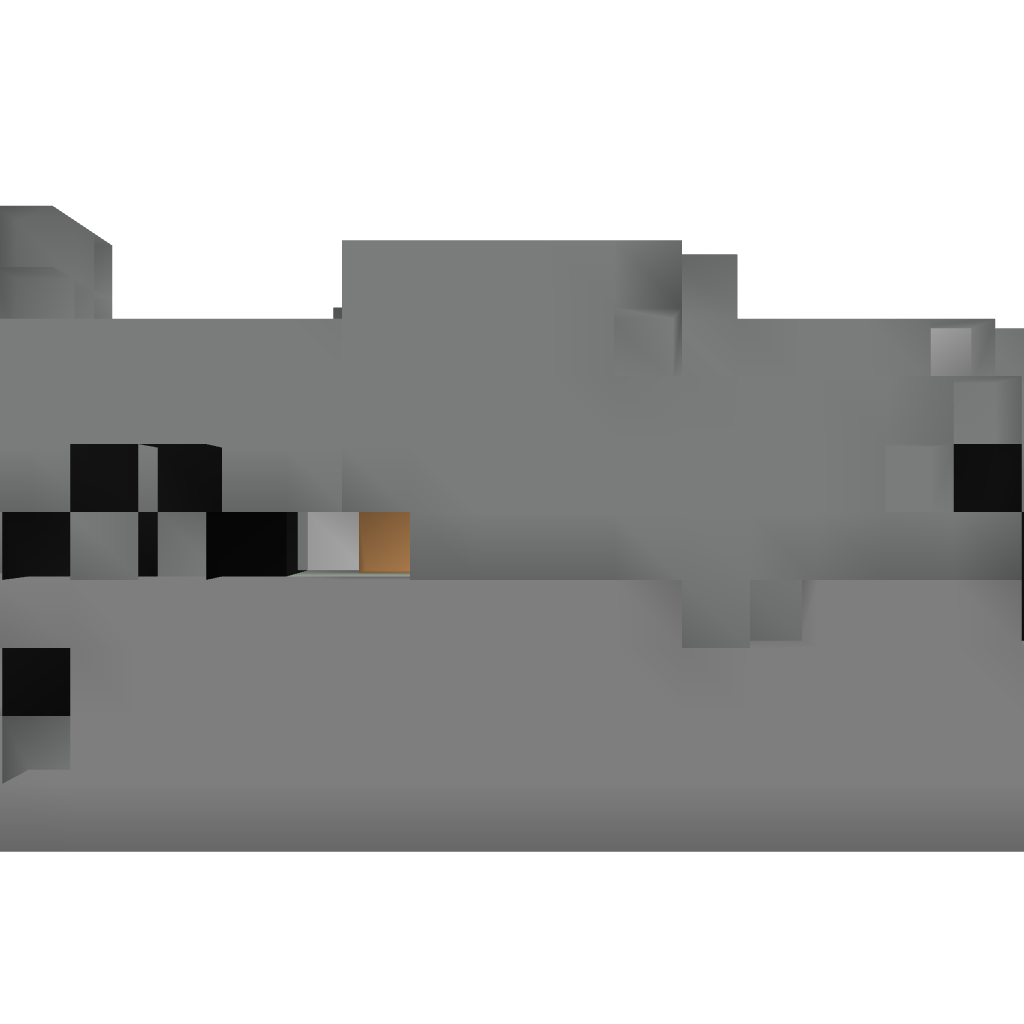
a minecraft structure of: BenSi Minecart Station